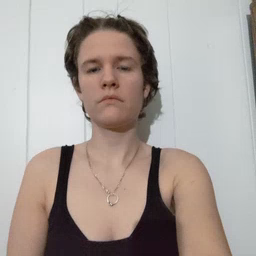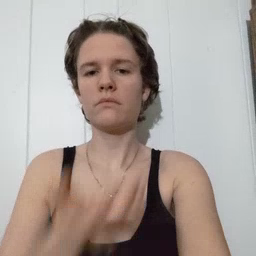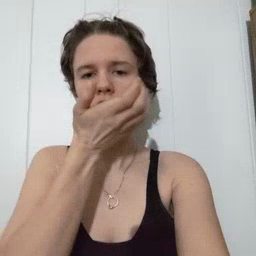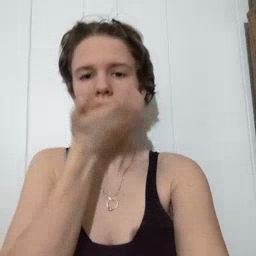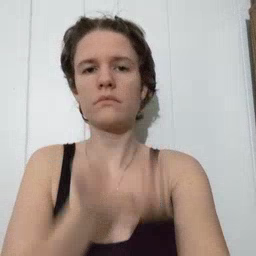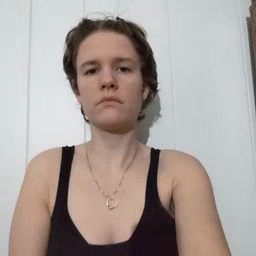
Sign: grass